Field crop: maize
Growth stage: 2
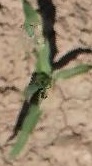
Species: maize